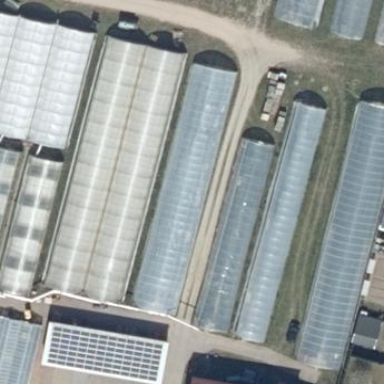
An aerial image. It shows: Greenhouse with round roof oriented along its length.